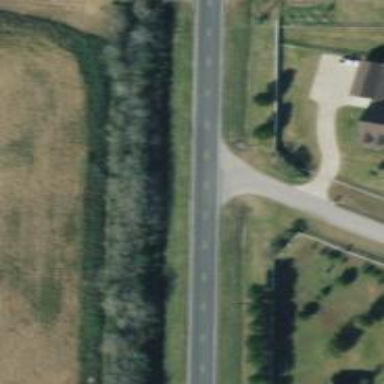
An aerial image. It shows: Secondary road.